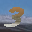
Label: 3